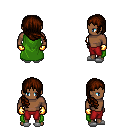
a pixel art fantasy rpg character, male body template, human, dark skin, green cape, red pants, brown right-swept hairstyle, gold gloves, white slippers, four views (front, back, left, right), 2x2 character sprite sheet, small pixel art, hard edges, no anti-aliasing